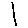
Label: line